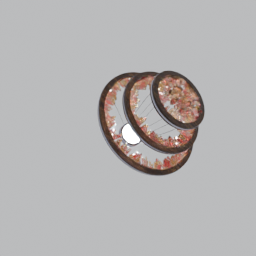
Label: lighting